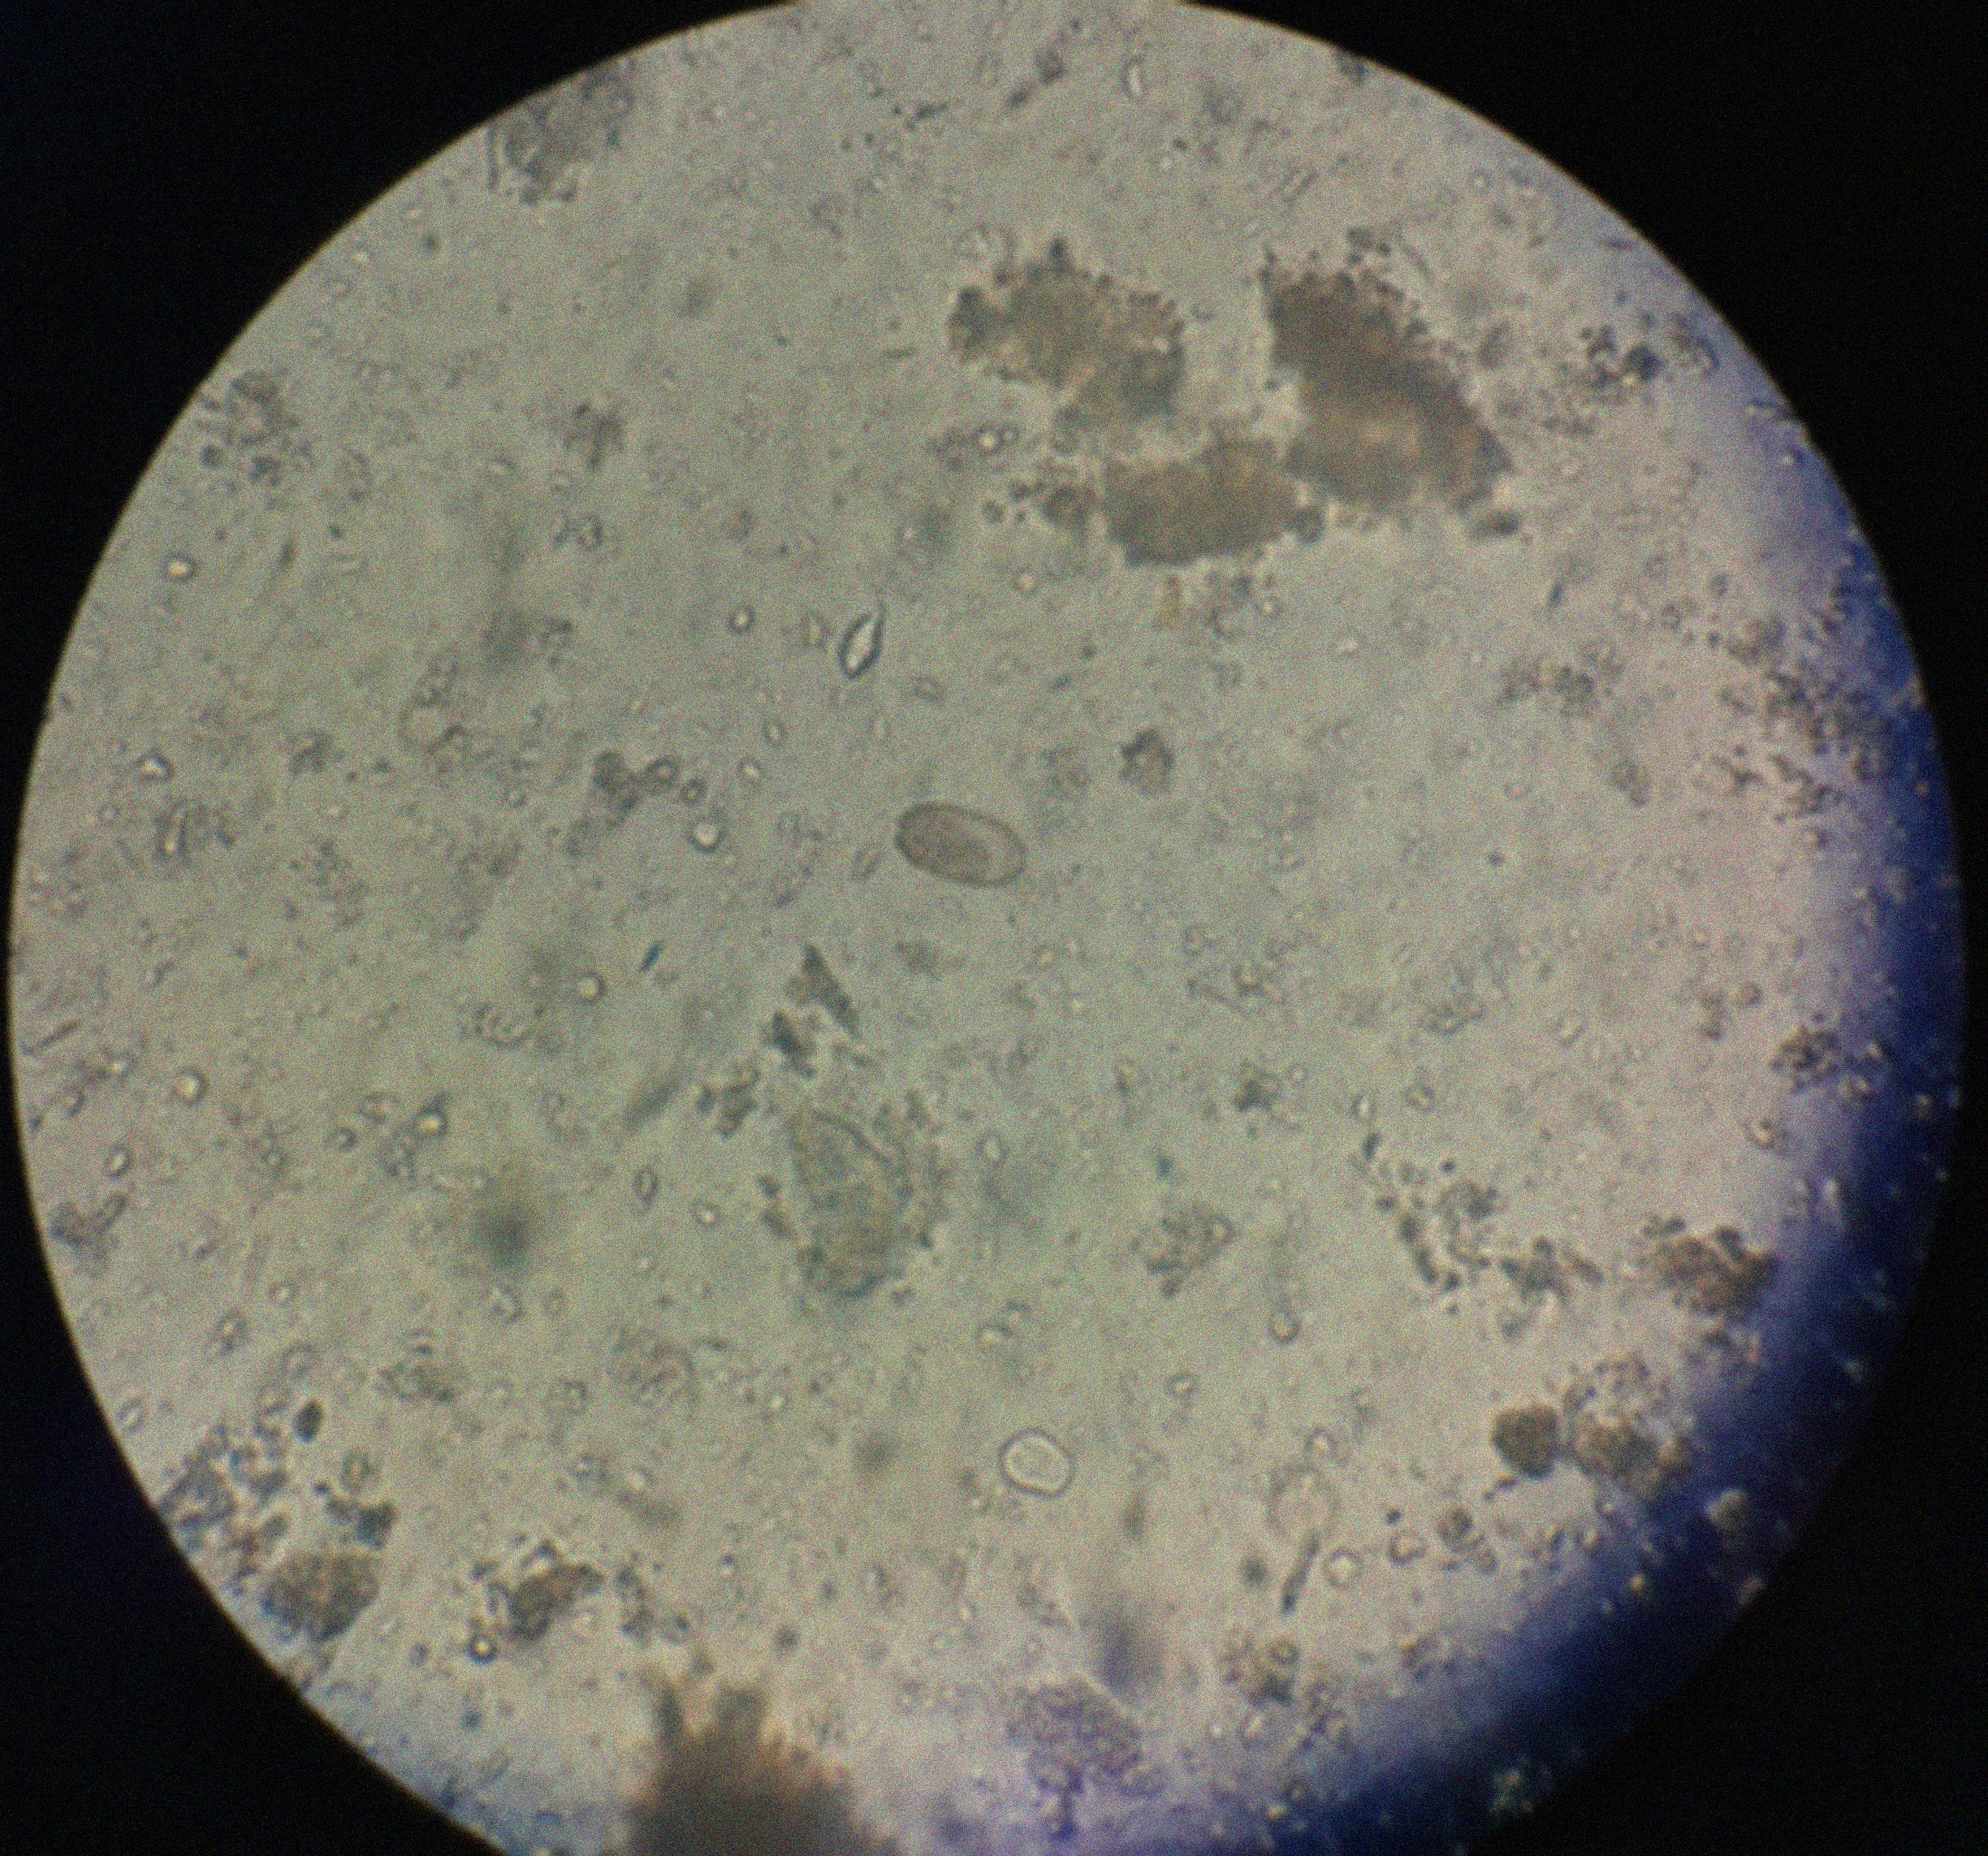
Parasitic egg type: Capillaria philippinensis